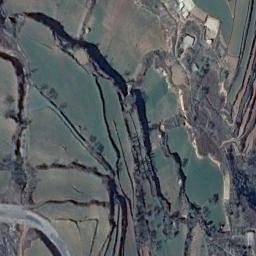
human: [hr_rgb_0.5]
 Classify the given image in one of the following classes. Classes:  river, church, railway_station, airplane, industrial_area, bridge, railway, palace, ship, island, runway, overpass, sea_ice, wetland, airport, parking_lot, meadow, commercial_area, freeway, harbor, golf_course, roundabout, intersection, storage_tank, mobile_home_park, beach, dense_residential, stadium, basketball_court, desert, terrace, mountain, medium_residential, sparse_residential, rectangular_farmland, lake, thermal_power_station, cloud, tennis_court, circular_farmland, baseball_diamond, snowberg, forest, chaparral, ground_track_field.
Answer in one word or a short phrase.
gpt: terrace